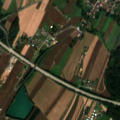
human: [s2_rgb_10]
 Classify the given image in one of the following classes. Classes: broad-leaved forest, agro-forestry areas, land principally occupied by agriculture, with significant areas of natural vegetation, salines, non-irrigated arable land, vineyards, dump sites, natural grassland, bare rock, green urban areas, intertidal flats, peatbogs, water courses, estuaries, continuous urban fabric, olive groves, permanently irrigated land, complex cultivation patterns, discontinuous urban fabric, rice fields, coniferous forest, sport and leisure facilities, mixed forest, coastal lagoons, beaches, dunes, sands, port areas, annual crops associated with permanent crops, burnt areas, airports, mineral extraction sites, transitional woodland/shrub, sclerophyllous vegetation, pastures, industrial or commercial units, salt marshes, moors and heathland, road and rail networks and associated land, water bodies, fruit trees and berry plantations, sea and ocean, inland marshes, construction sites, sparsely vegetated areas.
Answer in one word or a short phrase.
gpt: discontinuous urban fabric, non-irrigated arable land, land principally occupied by agriculture, with significant areas of natural vegetation, broad-leaved forest